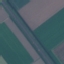
Label: Highway